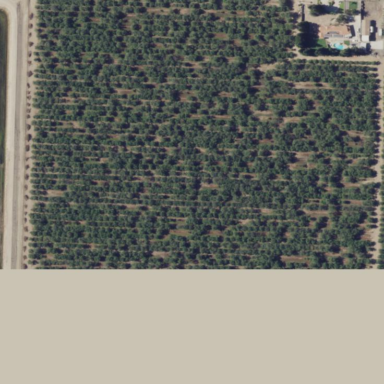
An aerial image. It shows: Orchard area used for field cropland.